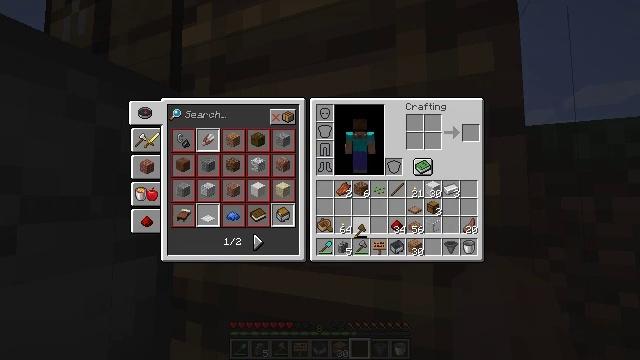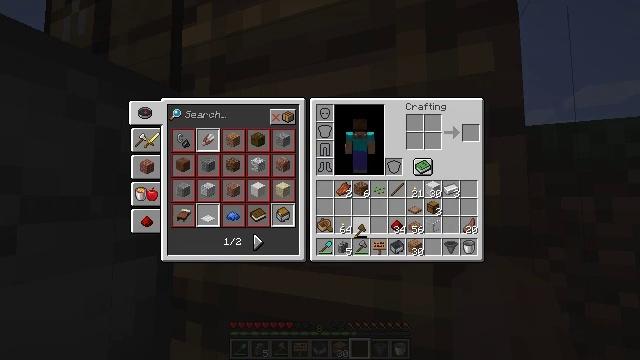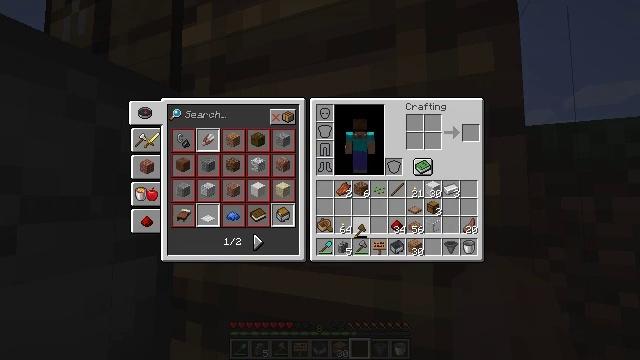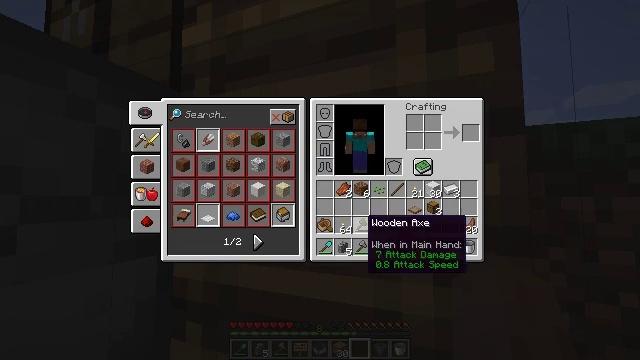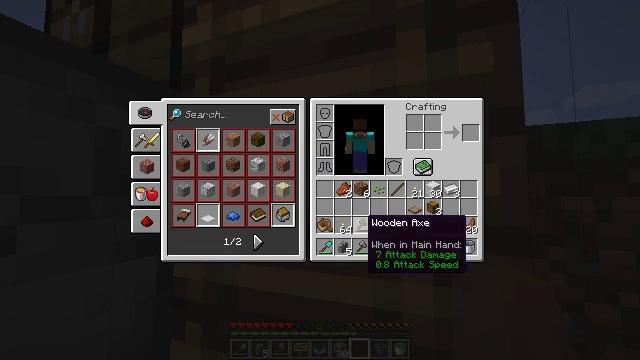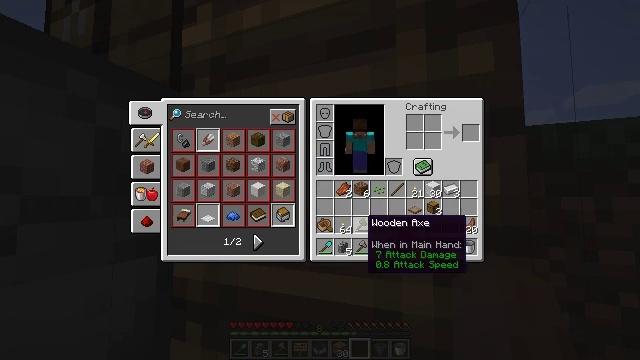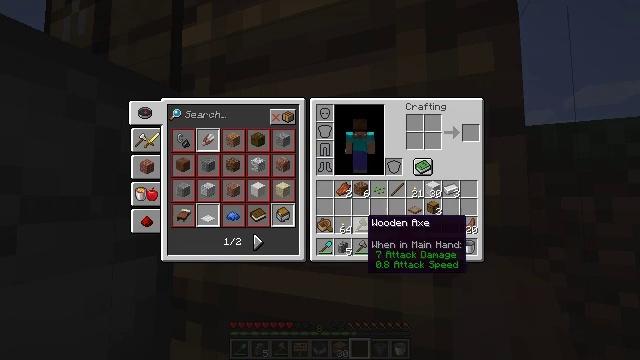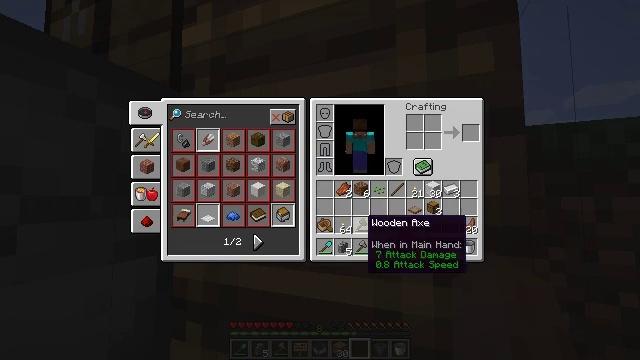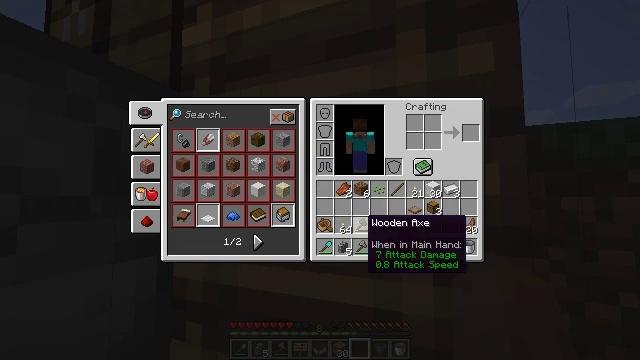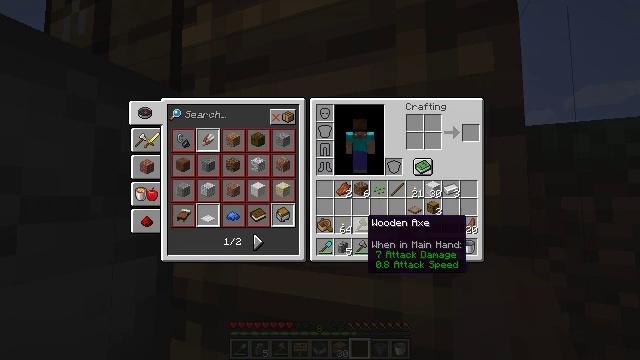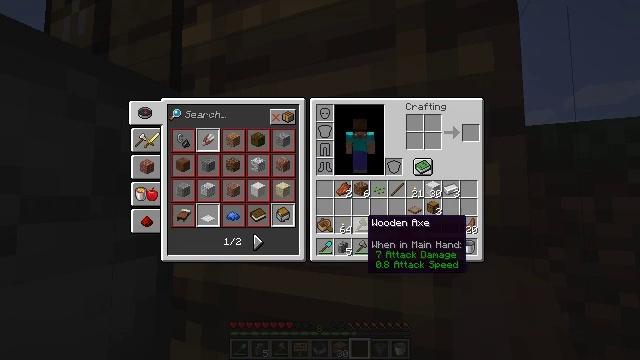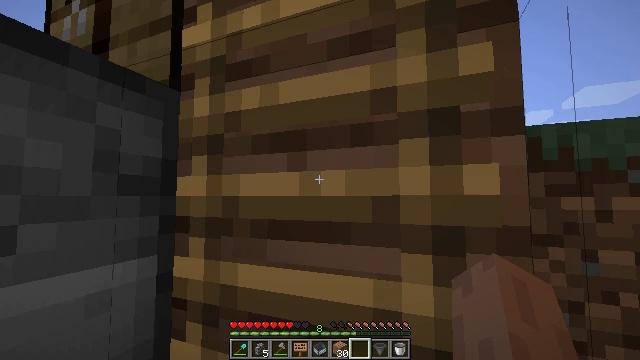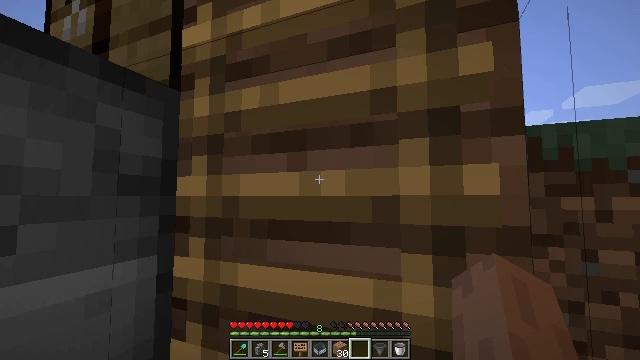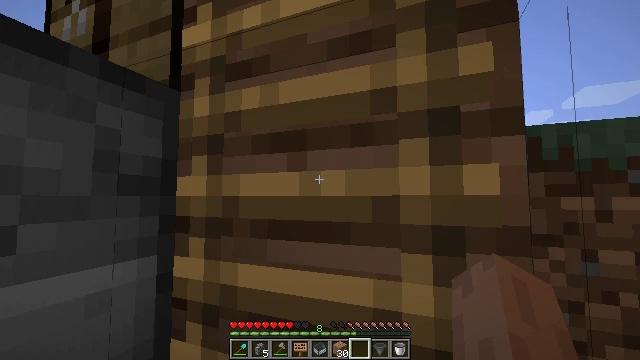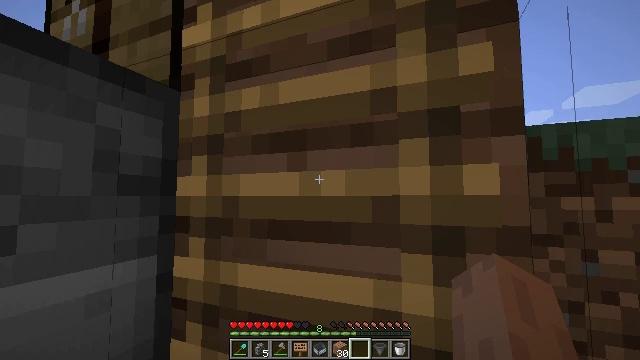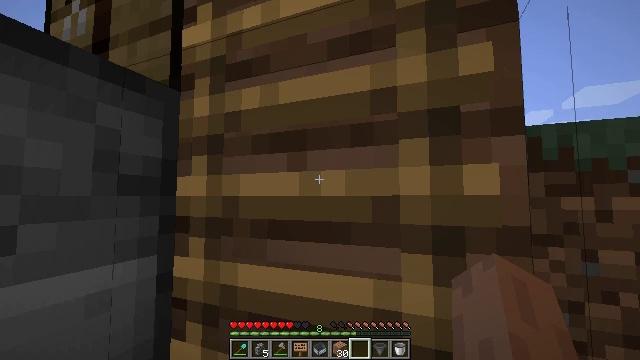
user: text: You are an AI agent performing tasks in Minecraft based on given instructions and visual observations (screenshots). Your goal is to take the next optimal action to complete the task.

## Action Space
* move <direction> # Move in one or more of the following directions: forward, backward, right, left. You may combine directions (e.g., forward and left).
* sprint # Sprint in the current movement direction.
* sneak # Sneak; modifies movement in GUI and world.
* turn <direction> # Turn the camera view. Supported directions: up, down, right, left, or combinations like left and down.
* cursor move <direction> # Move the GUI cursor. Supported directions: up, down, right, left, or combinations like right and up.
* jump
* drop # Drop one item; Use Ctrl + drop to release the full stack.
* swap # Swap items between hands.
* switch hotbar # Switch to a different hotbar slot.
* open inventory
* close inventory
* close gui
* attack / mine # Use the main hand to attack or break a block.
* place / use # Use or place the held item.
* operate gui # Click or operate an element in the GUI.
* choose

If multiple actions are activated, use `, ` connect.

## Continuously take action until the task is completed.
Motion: motion action
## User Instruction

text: Break the ladder to collect it.
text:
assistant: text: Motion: operate gui
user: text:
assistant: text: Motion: operate gui
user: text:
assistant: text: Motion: no_op
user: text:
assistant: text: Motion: no_op
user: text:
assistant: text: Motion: no_op
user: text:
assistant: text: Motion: no_op
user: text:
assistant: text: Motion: no_op
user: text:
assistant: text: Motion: no_op
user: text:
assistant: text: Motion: no_op
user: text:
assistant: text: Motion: no_op
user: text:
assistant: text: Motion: no_op
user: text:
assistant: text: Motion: no_op
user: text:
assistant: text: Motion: no_op
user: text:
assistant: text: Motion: no_op
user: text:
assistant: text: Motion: no_op
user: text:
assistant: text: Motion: no_op
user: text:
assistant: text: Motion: no_op
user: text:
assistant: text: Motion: no_op
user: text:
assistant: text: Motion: no_op
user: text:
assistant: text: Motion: no_op
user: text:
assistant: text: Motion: no_op
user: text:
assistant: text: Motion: no_op
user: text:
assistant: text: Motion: no_op
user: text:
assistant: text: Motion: no_op
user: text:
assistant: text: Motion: no_op
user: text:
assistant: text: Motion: no_op
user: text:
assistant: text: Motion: turn up
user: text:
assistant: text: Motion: turn up
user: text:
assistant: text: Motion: turn up
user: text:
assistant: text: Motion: no_op